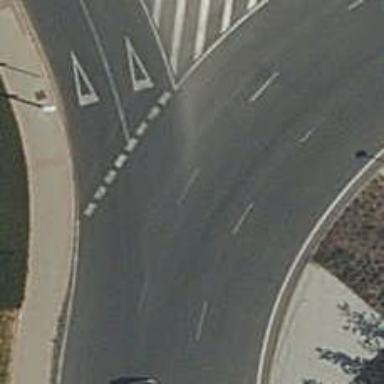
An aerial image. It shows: Tertiary road with asphalt surface leading to roundabout.